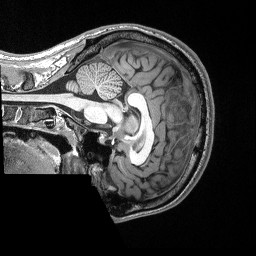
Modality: T1w
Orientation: sagittal
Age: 21
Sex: male